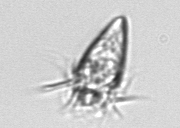
Label: Strombidium_tintinnodes